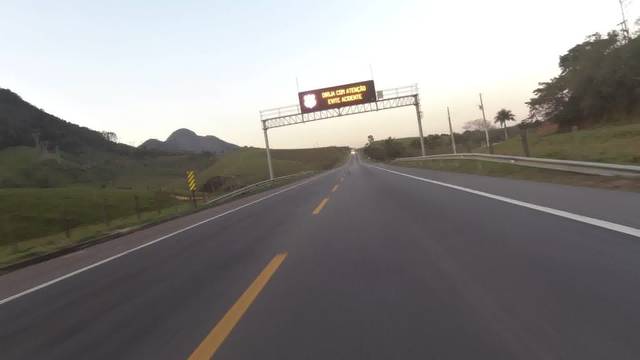
Region: Brazil
Coordinates: -20.657, -40.581